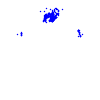
Particle: electron